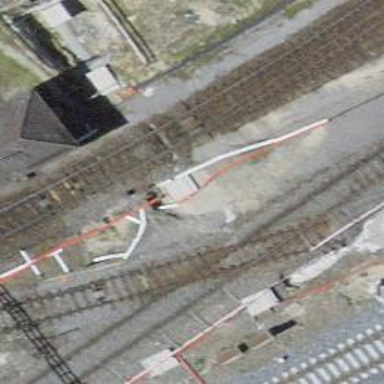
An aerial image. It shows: Disused railway yard with one track and overhead contact line electrification.